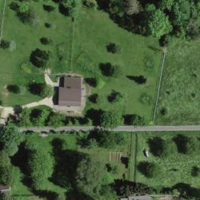
EUNIS habitat code: 25
Species observed at this site:
Allium ursinum